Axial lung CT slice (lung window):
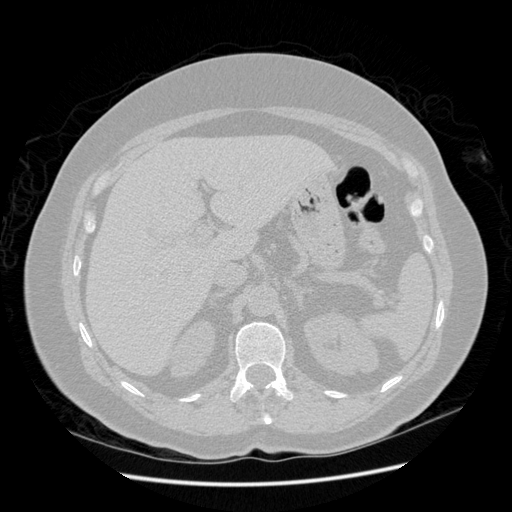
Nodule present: no